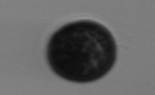
Label: Dinophyceae